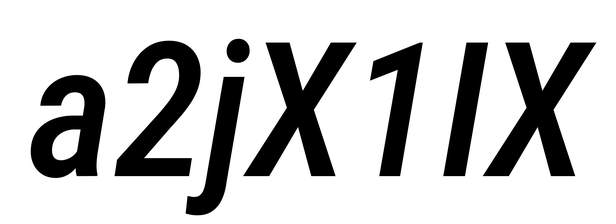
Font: Roboto-Italic_Condensed_Medium_Italic